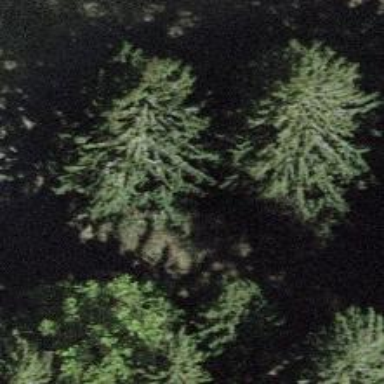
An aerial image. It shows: Evergreen tree with needle-leaved leaves.